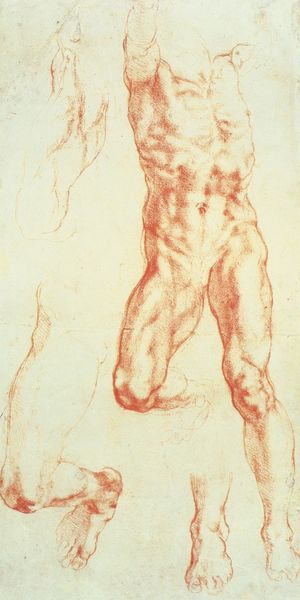
Titel: Studien für den Torso und die Beine von Haman in der Folter des Haman
Künstler: Michelangelo
Institution: London,  British Museum
Schlagwörter: akt, fuß, körper, mann, nackt, schatten, weiß, bewegung, braun, brust, licht, skizze, zeichnung, rot, hochformat, anatomie, arm, mensch, renaissance, schulter, beine, bein, füße, studie, grafik, detail, muskeln, nabel, bauch, knie, nägel, oberschenkel, zehen, striche, kohle, torso, entwurf, stift, studien, hüfte, muskel, 1505, rötel, kopflos, unterschenkel, studio, michelangelo, sehnen, recken, rötelzeichnung, 1470